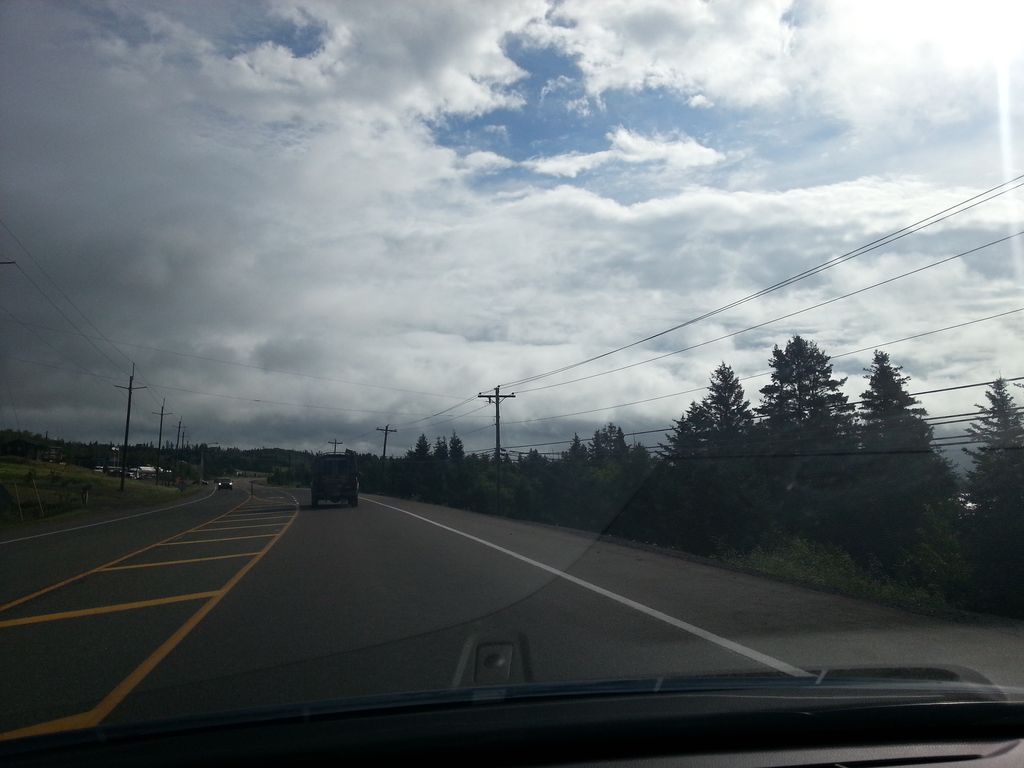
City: charlottetown